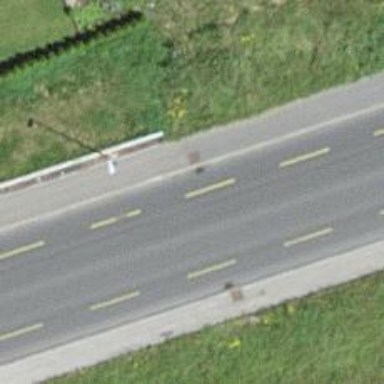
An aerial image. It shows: Primary highway with asphalt surface and designated cycle lane.